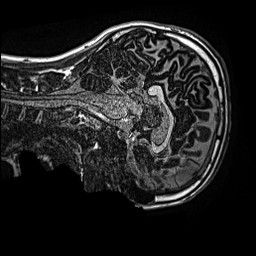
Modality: MP2RAGE
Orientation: sagittal
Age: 12
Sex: male
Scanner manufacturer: siemens
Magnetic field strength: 3 T
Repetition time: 4 s
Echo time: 0.00299 s